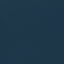
Land use / land cover class: SeaLake